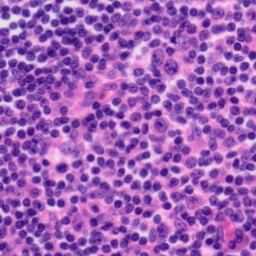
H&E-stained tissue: Tonsil